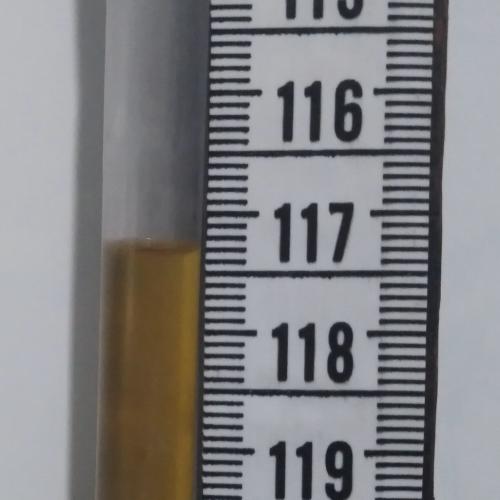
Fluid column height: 117.3 cm